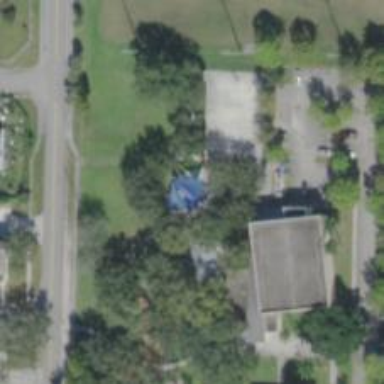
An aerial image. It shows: Water park.